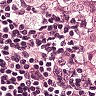
Metastatic tissue present: yes